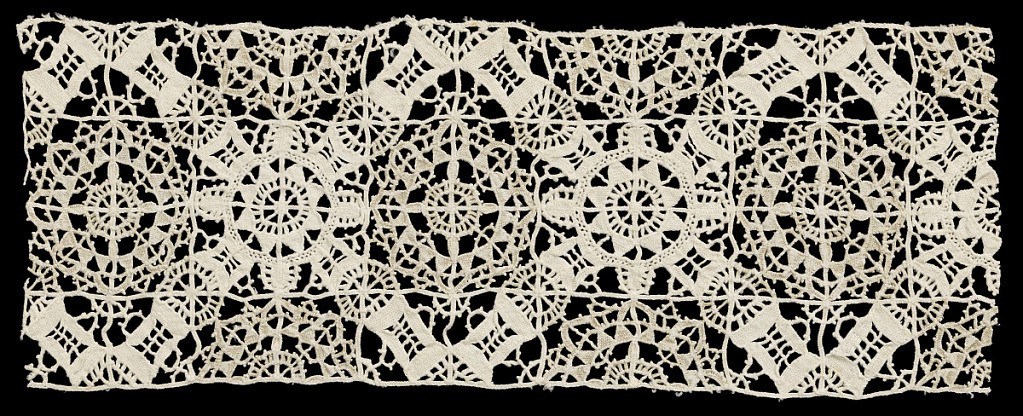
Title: Band
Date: early 17th century
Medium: linen Technique: grid of laid cords with needle lace, reticella style
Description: Two border fragments of needle lace: (A) reticello in geometric circular design. (B) Reticello in geometric and circular and diamond-shaped pattern, edged with Punto in Aria pendants.